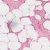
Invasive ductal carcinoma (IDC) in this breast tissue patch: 0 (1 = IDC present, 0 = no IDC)